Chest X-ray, PA view. Patient: 50 years old, sex F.
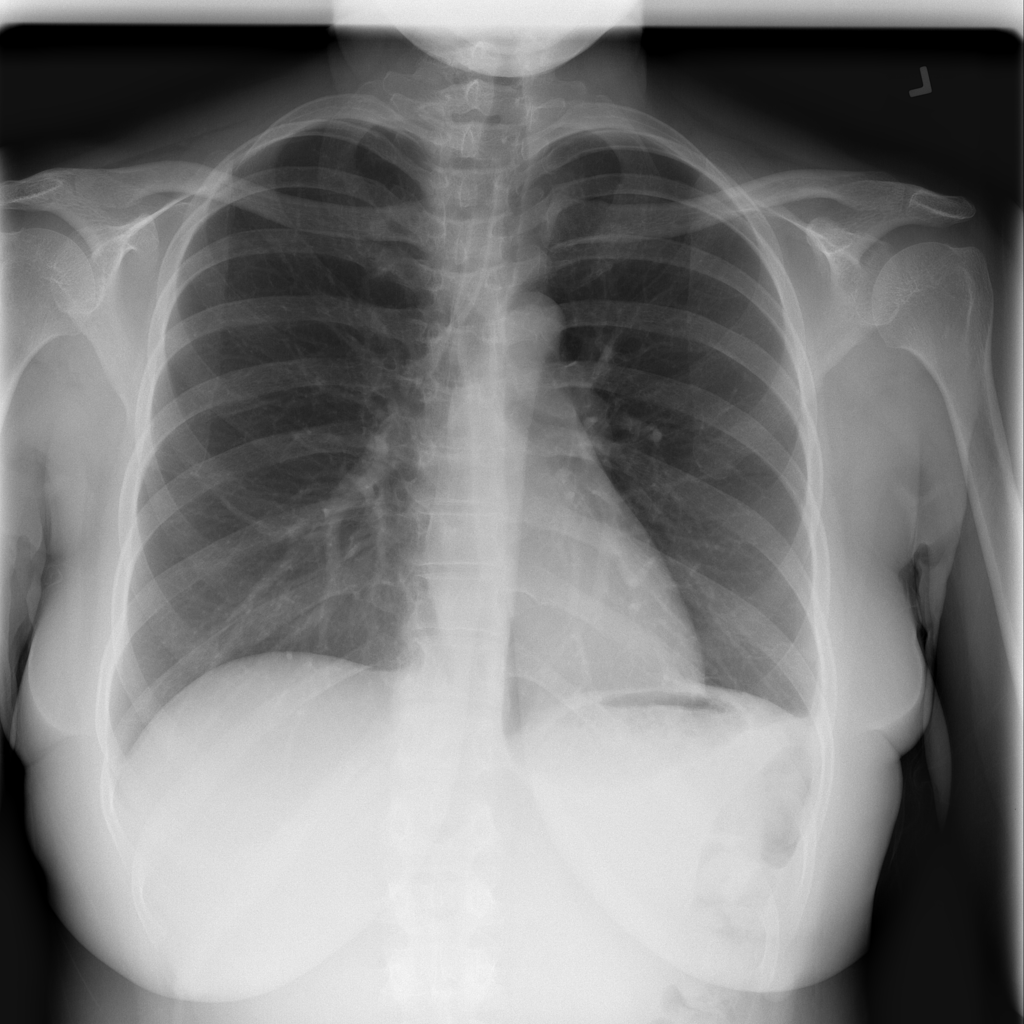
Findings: No Finding